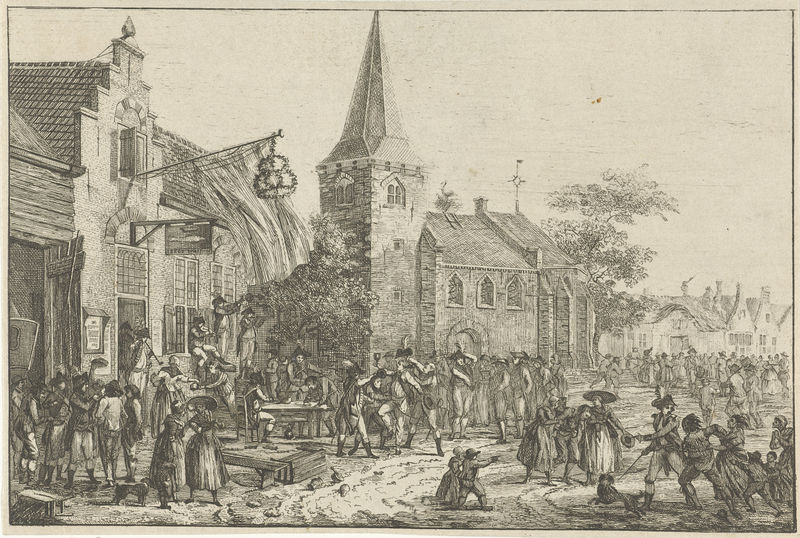
Titel: Figuren bij een herberg
Künstler: Dirk Langendijk
Standort: Amsterdam
Institution: Rijksmuseum
Schlagwörter: baum, feuer, himmel, wasser, weiß, bäume, frauen, menschen, fenster, grau, hut, hüte, männer, schwarz, straße, tisch, zeichnung, dach, haus, hund, weg, fest, leute, spitze, bach, häuser, wind, kirche, krone, kinder, fahne, dorf, nebel, platz, bank, soldaten, kreuz, druck, bürger, menschenmenge, kreig, kupferstich, erz#hlen, 1800 und, niederlande, grafik, architektur, stadt